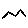
Label: zigzag